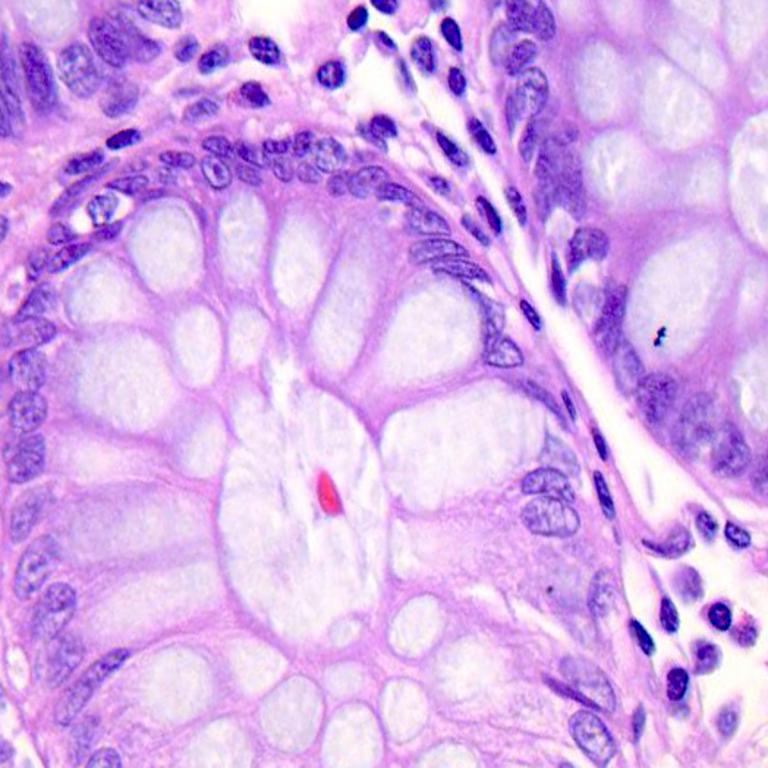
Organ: colon
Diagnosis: benign